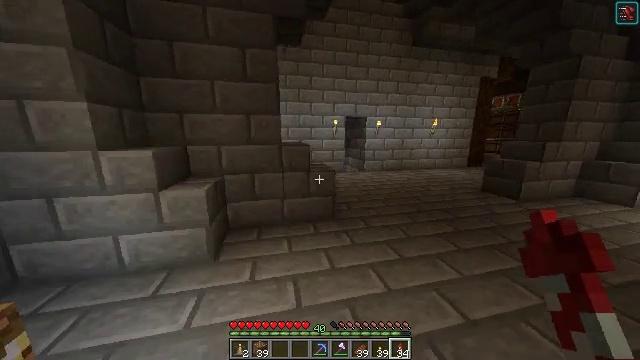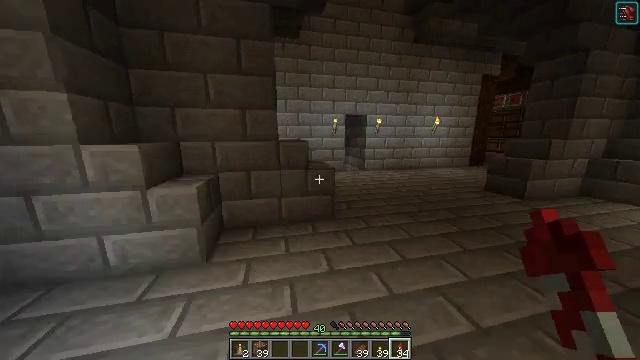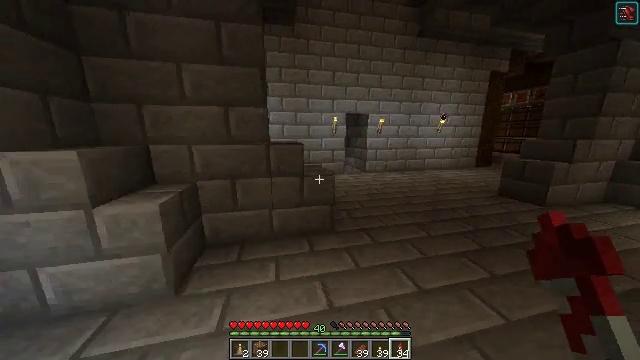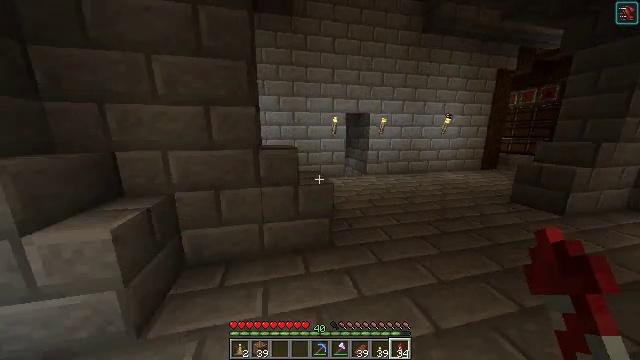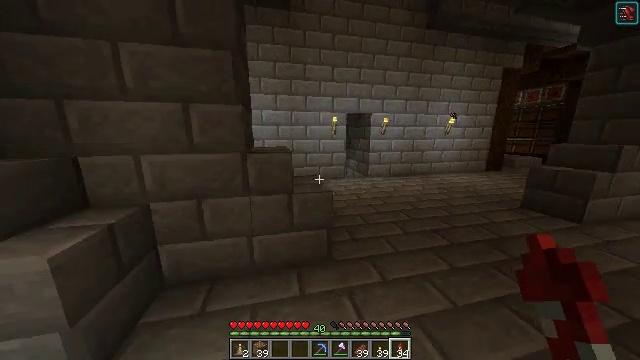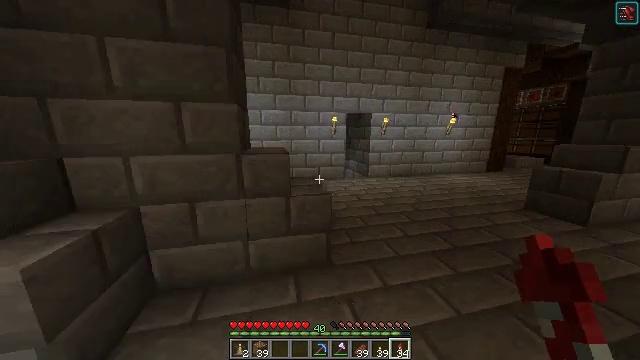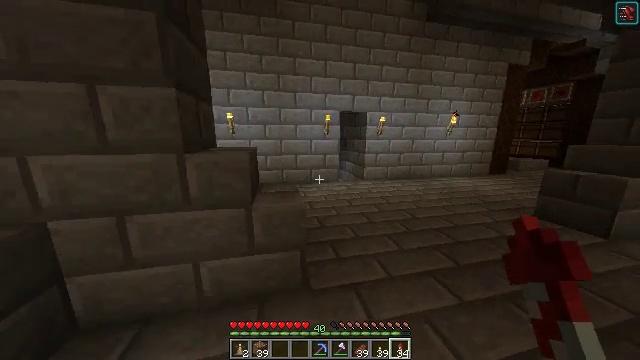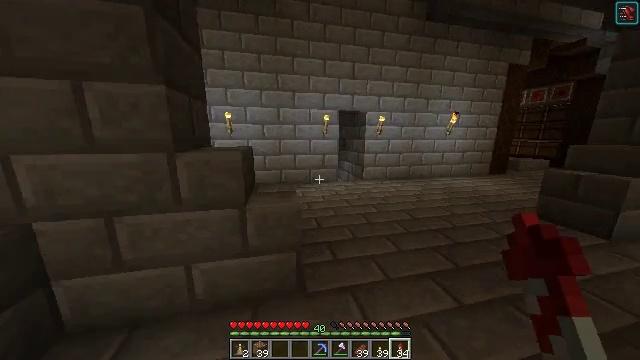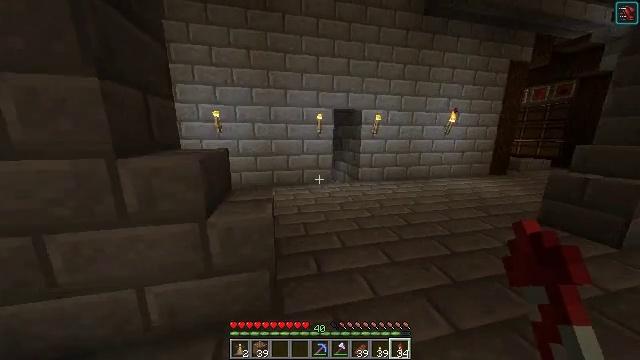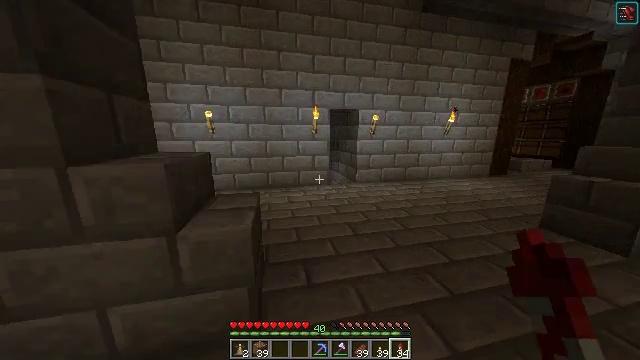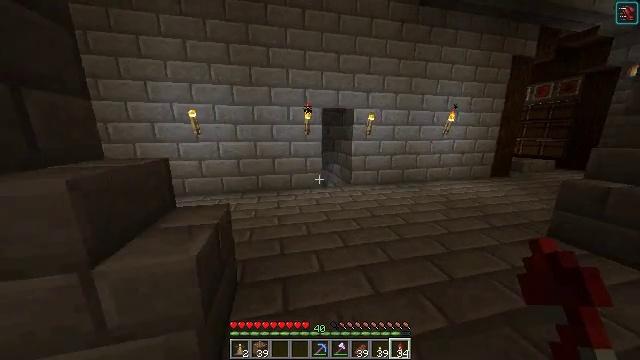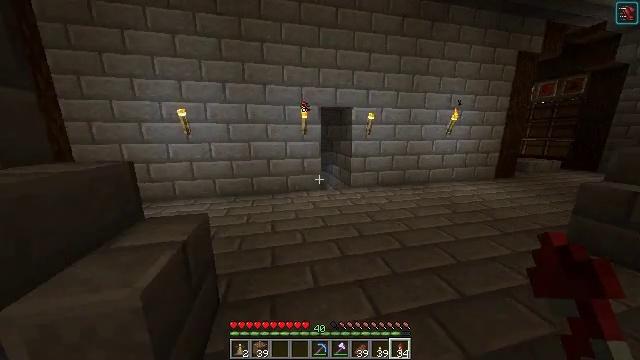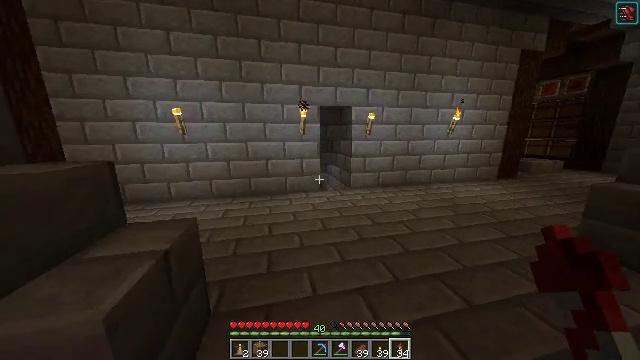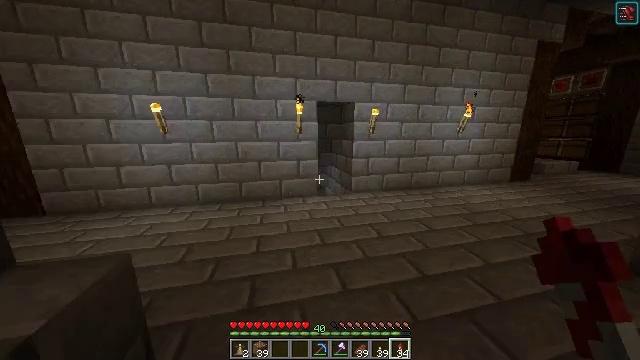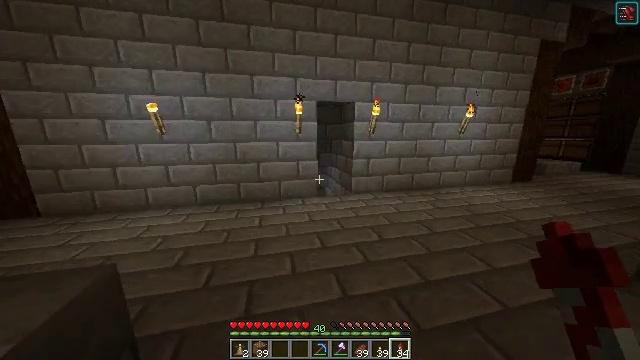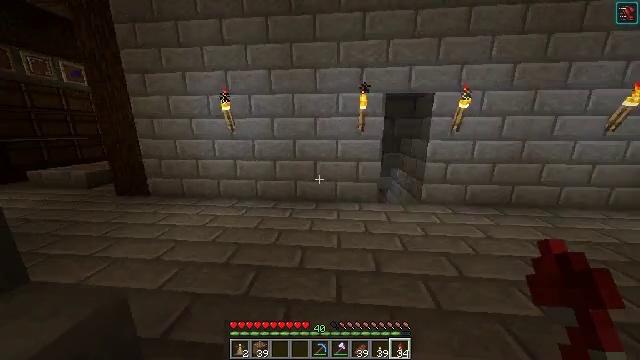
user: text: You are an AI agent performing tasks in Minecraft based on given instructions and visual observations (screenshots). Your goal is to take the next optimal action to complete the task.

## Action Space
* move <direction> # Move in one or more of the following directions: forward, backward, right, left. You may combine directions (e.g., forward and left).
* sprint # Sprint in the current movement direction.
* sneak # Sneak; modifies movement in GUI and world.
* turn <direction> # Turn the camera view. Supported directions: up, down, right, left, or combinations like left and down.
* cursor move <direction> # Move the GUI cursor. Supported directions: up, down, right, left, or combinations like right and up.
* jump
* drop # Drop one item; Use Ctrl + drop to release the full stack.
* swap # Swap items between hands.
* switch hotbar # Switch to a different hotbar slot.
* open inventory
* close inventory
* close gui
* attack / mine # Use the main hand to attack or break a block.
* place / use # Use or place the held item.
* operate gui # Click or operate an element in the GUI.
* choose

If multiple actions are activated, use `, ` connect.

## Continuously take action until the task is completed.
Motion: motion action
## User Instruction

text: Drop a potato.
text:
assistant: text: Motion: move forward
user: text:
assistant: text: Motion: move forward
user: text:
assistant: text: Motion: move forward
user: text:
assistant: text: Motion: move forward
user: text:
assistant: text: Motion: move forward and move right
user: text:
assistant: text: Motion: move forward and move right
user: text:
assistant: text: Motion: move forward and move right
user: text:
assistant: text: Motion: move forward and move right
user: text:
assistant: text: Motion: move forward and move right
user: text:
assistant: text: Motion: move forward
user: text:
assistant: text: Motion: move forward
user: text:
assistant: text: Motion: move forward
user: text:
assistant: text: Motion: move forward
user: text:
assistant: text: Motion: move forward
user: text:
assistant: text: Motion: move forward, turn left and down
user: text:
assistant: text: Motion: move forward, turn left
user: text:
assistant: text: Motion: move forward, turn left
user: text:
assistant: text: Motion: move forward, turn left
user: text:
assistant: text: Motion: move forward, turn left
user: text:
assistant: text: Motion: move forward, turn left
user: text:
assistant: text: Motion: move forward, turn left
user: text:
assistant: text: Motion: move forward, turn left
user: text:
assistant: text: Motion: move forward, turn left
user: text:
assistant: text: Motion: move forward
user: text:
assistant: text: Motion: move forward
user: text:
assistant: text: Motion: move forward
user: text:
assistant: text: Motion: move forward
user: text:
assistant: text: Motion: move forward
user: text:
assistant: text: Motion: move forward
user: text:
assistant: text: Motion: move forward